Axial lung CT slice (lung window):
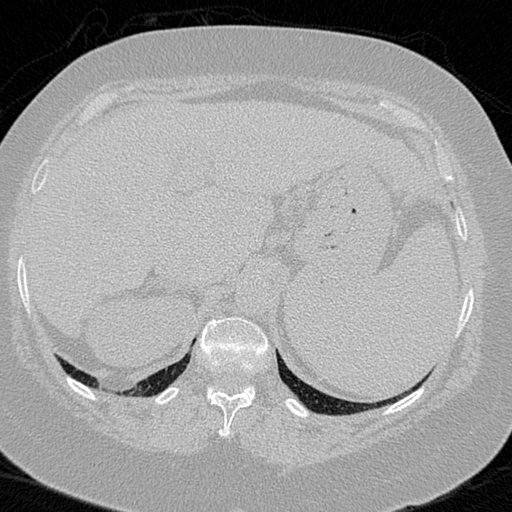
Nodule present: no